Field crop: maize
Growth stage: 2
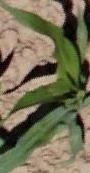
Species: maize